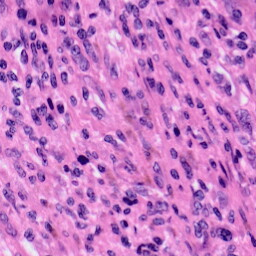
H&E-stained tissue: Skin